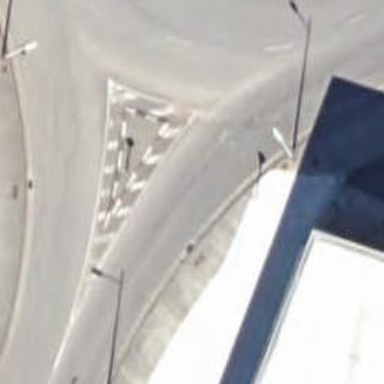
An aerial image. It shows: Road with "give way" sign.